Field crop: maize
Growth stage: 2
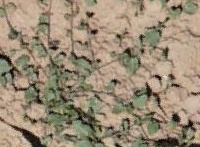
Species: convolvulus